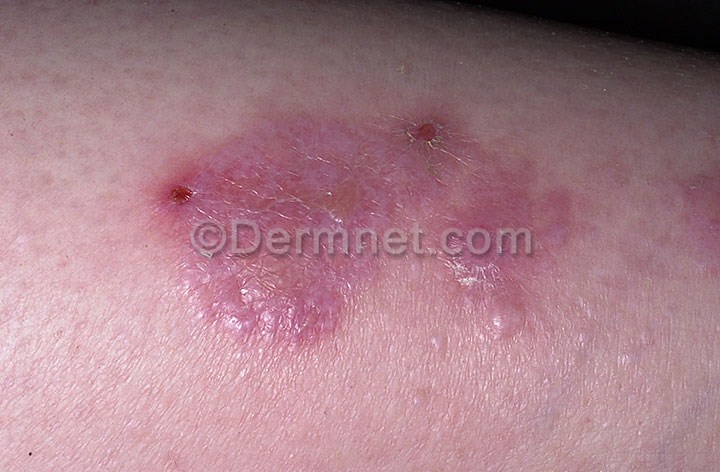
Disease: Psoriasis pictures Lichen Planus and related diseases